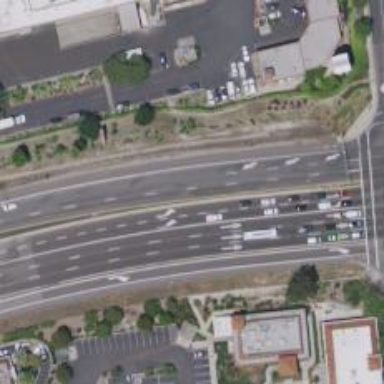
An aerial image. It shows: Expressway with asphalt surface categorized as trunk highway.